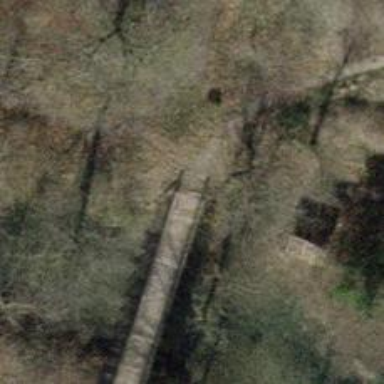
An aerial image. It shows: Path on bridge.